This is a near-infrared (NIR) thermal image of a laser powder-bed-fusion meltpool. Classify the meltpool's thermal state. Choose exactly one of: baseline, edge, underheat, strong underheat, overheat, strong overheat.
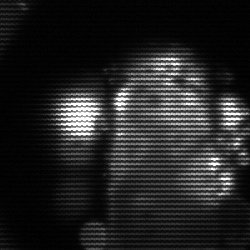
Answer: strong underheat